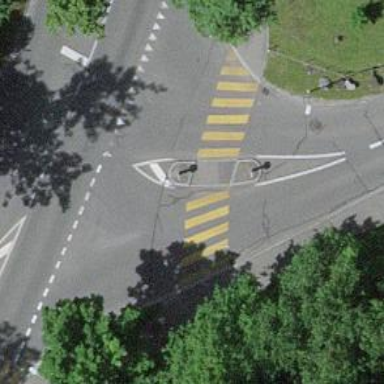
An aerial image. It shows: Kerb serving as barrier.